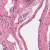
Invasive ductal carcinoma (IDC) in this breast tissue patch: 0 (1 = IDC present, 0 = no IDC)